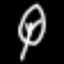
Label: leaf